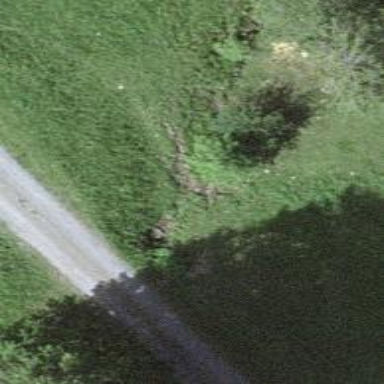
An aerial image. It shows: Drain passing through culvert tunnel.